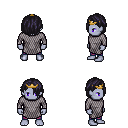
a pixel art fantasy rpg character, male body template, dark elf, purple skin, chain mail, magenta pants, raven bangs hairstyle, gold tiara, four views (front, back, left, right), 2x2 character sprite sheet, small pixel art, hard edges, no anti-aliasing